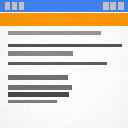
Screen state: on